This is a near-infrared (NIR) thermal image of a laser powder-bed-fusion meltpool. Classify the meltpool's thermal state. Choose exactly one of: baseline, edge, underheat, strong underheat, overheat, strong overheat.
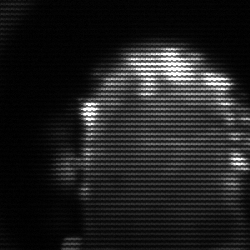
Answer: baseline